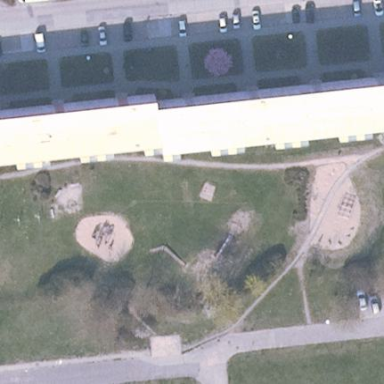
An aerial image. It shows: Playground area for leisure activities on the land.